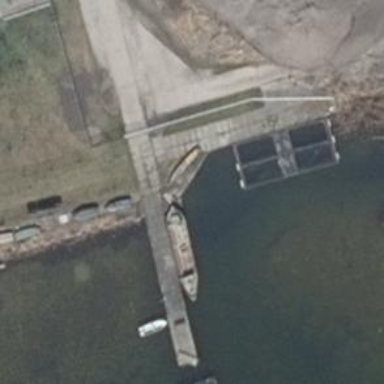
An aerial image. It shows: Commercial mooring pier.